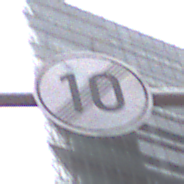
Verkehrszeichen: EndeGeschwindigkeit10
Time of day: MorningAfternoon
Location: Outdoor (Urban)
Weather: Overcast
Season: NotSpecified
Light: Natural